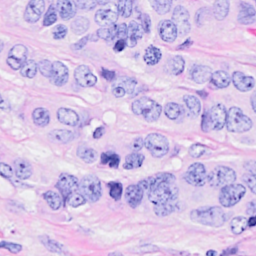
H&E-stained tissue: Breast